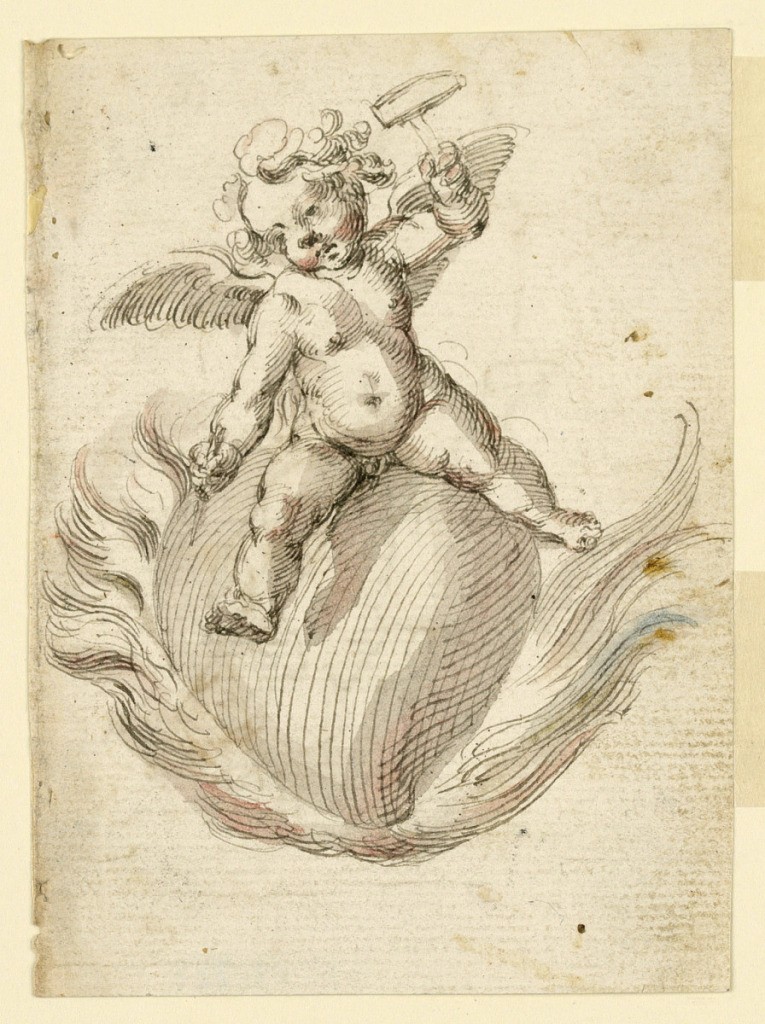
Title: An Angel Hammering a Chisel into a Burning Beast
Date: early 17th century
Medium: Pen and ink, brush and watercolor and laid paper; verso: pen and ink
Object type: Drawing
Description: Vertical rectangle. An angel or putti shown from the front, sitting upon a beast, raising a hammer with his left hand and holding a chisel in his right hand. Verso: Saint John the Baptist shown in profile, turned toward left, kneeling. He offers something he holds in his right hand. The left forearm is around the neck of the lamb crouching beside him. Scratchings.